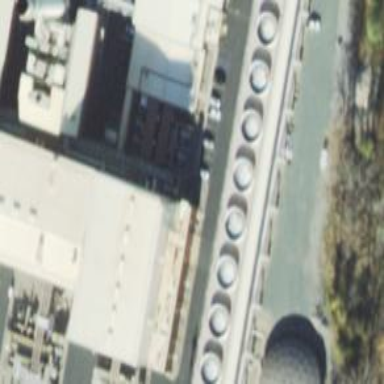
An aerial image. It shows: Industrial building.